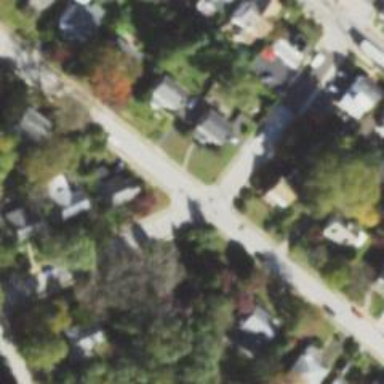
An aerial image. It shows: Unmarked crossing on the road.